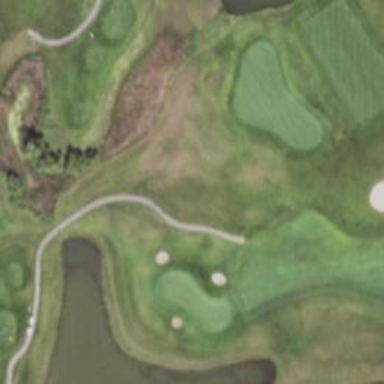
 known as wetland. This area serves as water hazard for the golf course."